Question: I have a simple '<input type="text"/>' styled with the following:
'''
font-size:1.5em;line-height:1.5em;padding:.6em .4em;
'''
It displays perfectly normally in Chrome, Safari (i.e. Webkit browsers).
However, we arrive at Firefox, and this happens:

As you can see, Firefox decides to cut off the size of the font at a certain height. Why is this happening? This problem occurs even if I remove the padding from the '<input>'.
### Note:
It might help to know that the additional styles applied to this input are the default styles used in Twitter Bootstrap v.2.0.
Here's a JSFiddle, with the exact problem I'm describing:
<URL>
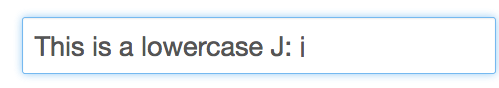
Answer: Try increasing your line height property. That would be restricting the viewable area for the letters causing them to be cut off. Firefox's rendering engine renders line height slightly different.